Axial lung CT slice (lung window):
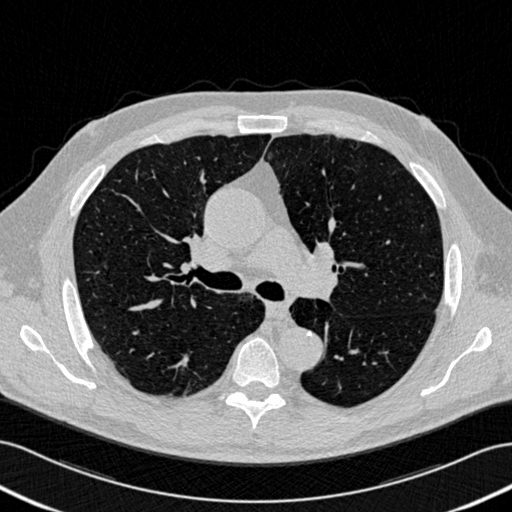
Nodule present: no